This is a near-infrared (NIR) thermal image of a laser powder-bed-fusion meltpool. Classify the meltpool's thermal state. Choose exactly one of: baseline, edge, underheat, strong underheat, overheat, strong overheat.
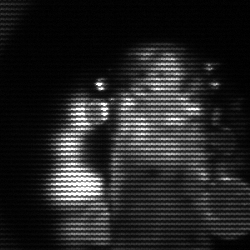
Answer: strong underheat